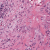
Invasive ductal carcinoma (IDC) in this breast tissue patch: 1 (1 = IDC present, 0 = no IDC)